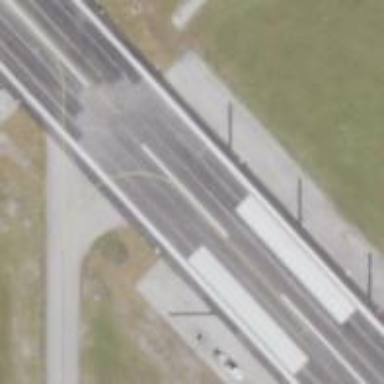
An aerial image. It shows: Image of taxiway at airport.